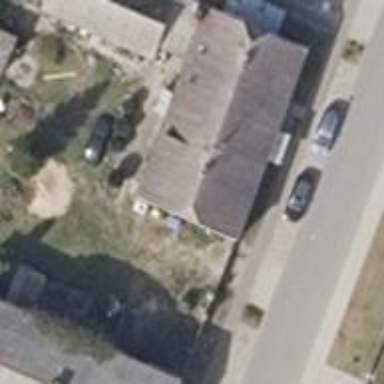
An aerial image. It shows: House with half-hipped roof oriented along the building.